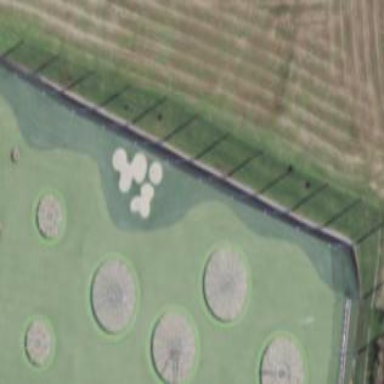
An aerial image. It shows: Grassy area designated for driving range golf.